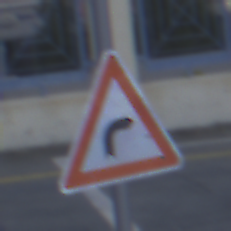
Verkehrszeichen: KurveRechts
Umgebung: Outdoor, Suburban
Tageszeit: SunriseSunset
Wetter: PartlyCloudy
Licht: Natural
Jahreszeit: NotSpecified
Kontrast: LowContrast